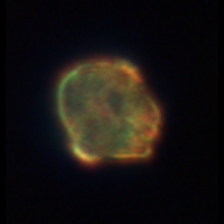
Taxon: Akashiwo
Group: Dinoflagellates